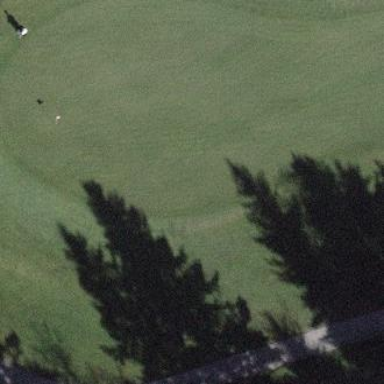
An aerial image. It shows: Golf green.